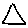
Label: triangle